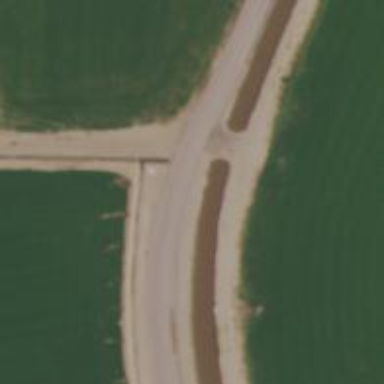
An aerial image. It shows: Culvert tunnel under canal.